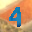
Label: 4